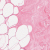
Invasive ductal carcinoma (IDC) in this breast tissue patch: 0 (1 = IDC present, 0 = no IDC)